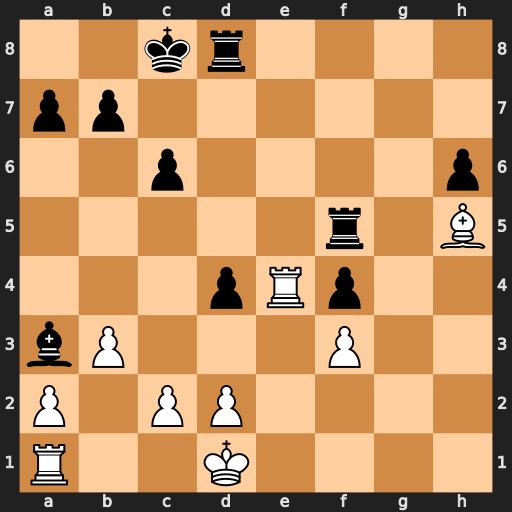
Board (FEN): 2kr4/pp6/2p4p/5r1B/3pRp2/bP3P2/P1PP4/R2K4
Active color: w
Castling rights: -
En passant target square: -
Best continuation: Bg4 Kc7 Bxf5